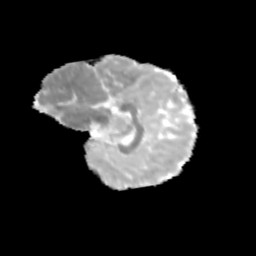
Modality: MD
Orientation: sagittal
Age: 11
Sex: female
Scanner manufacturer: siemens
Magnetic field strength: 3 T
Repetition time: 3.8 s
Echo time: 0.07 s